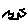
Label: zigzag